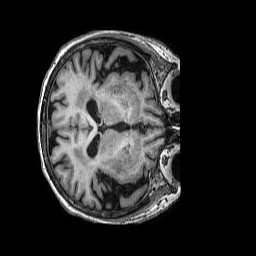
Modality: T1w
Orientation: axial
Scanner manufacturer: philips
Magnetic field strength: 3 T
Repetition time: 0.006762 s
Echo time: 0.003054 s